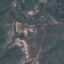
Label: HerbaceousVegetation